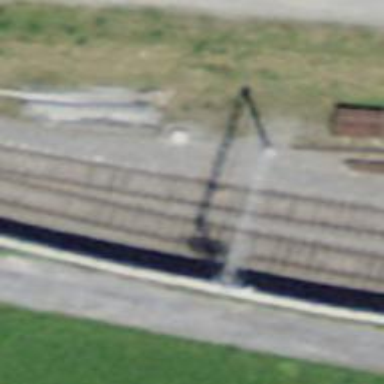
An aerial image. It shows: Single railway track with electrified contact line.